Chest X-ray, AP view. Patient: 58 years old, sex F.
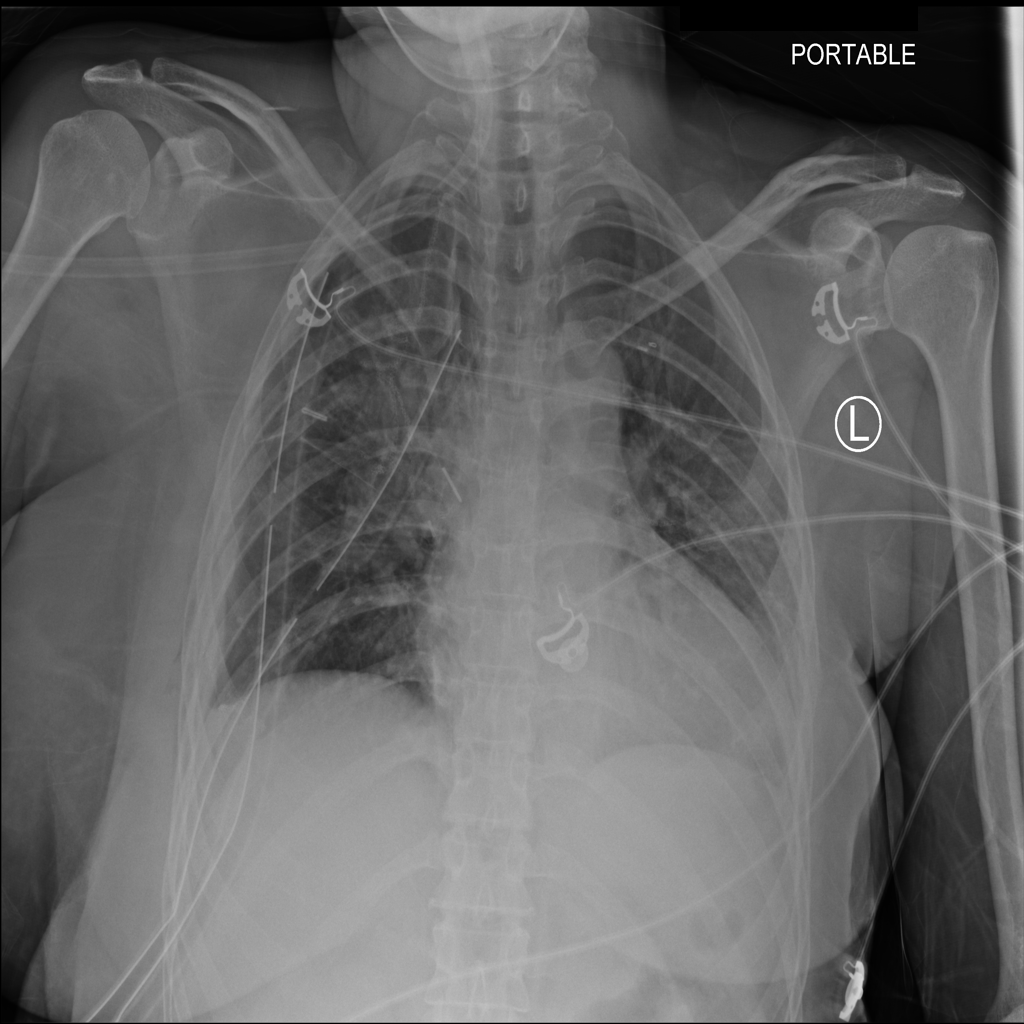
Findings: Effusion